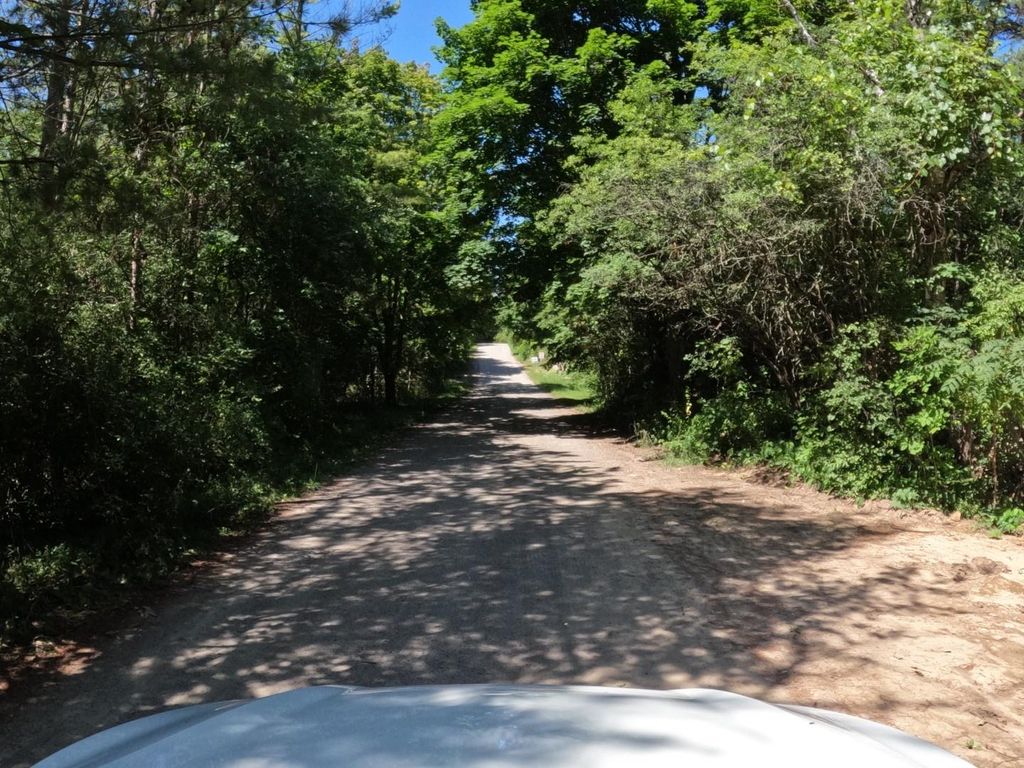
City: kitchener-waterloo